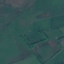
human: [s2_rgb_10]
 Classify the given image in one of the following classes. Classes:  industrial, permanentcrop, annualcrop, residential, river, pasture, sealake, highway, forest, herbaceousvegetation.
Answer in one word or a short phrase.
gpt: Pasture